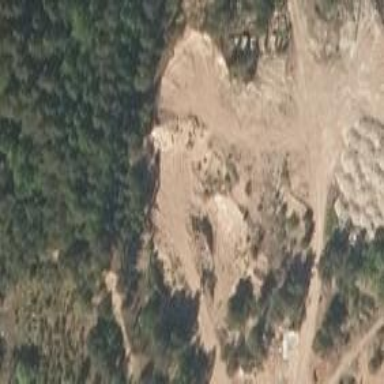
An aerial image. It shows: Quarry used for extracting aggregates.